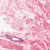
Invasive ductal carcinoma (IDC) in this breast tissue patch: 0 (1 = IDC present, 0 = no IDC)